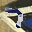
Label: 7